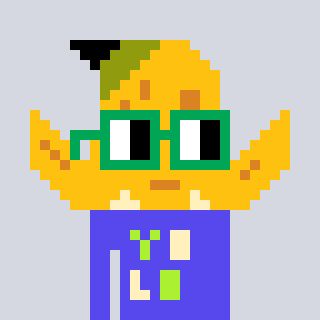
a pixel art character with square green glasses, a banana-shaped head and a computerblue-colored body on a cool background